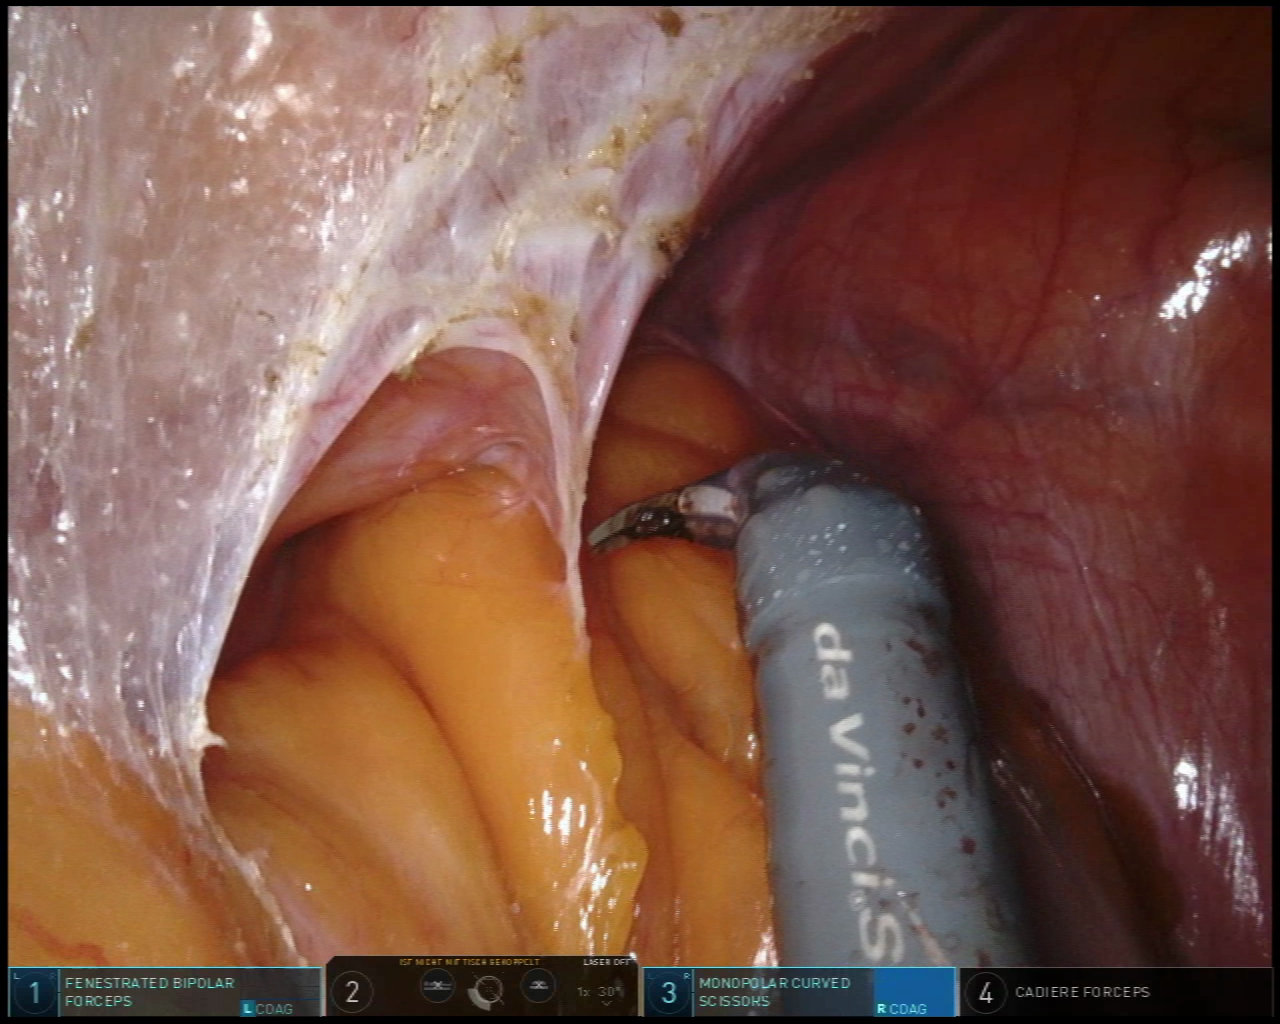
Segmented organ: abdominal_wall
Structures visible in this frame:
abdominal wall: yes
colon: yes
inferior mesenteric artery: no
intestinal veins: no
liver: no
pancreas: no
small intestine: no
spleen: no
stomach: no
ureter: no
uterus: no
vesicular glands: no